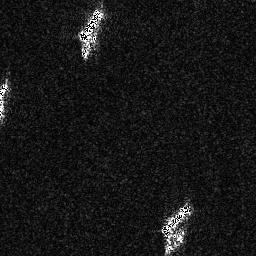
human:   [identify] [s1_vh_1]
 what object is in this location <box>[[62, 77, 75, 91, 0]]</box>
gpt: <ref>1 medium ship at the bottom</ref>

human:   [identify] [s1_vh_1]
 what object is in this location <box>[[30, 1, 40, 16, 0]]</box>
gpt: <ref>1 medium ship at the top</ref>